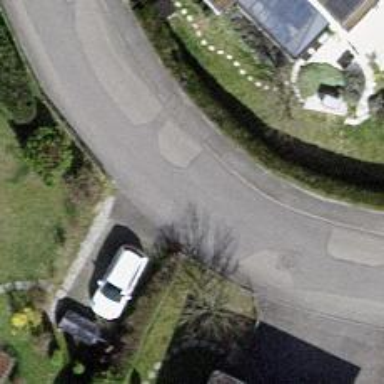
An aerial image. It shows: Asphalt road in residential area.